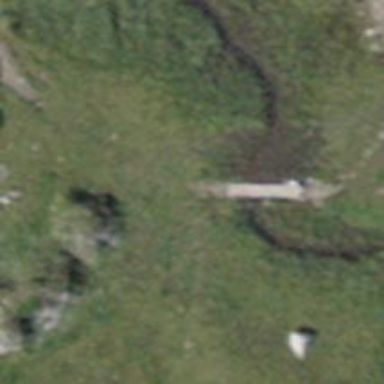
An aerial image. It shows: Path leading to bridge.